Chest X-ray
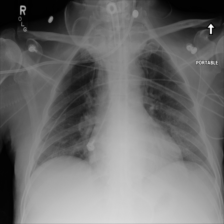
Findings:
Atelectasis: negative
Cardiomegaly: negative
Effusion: negative
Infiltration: negative
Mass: negative
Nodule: negative
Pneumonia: negative
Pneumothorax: negative
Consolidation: negative
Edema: negative
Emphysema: negative
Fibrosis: negative
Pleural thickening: negative
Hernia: negative